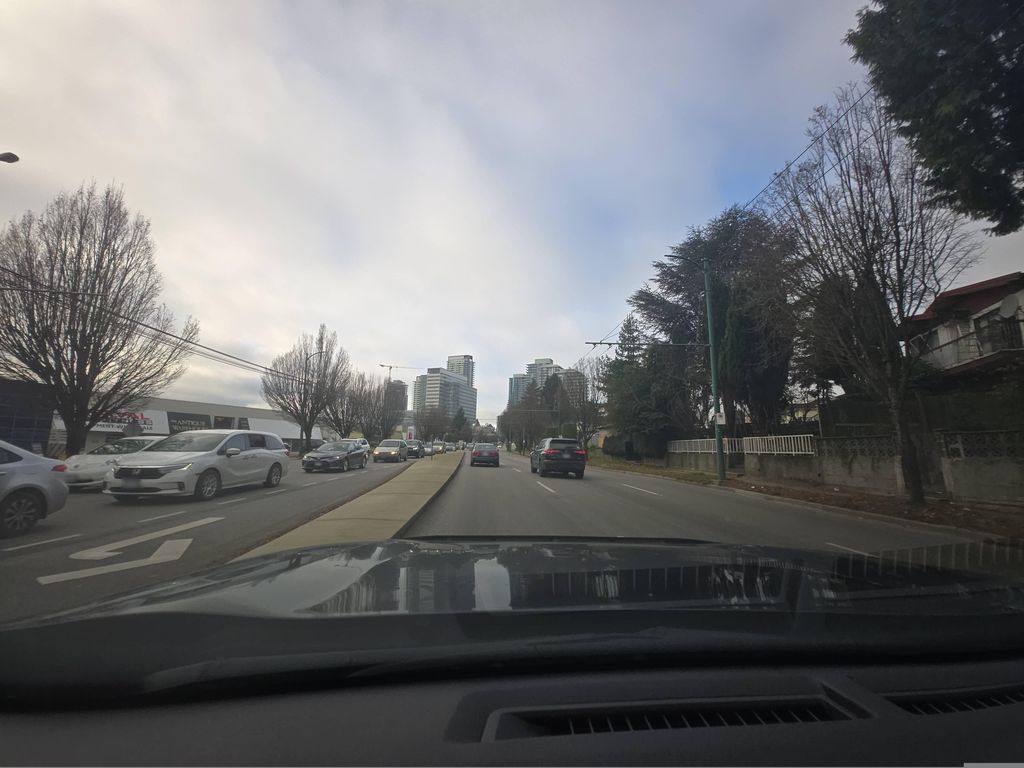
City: vancouver